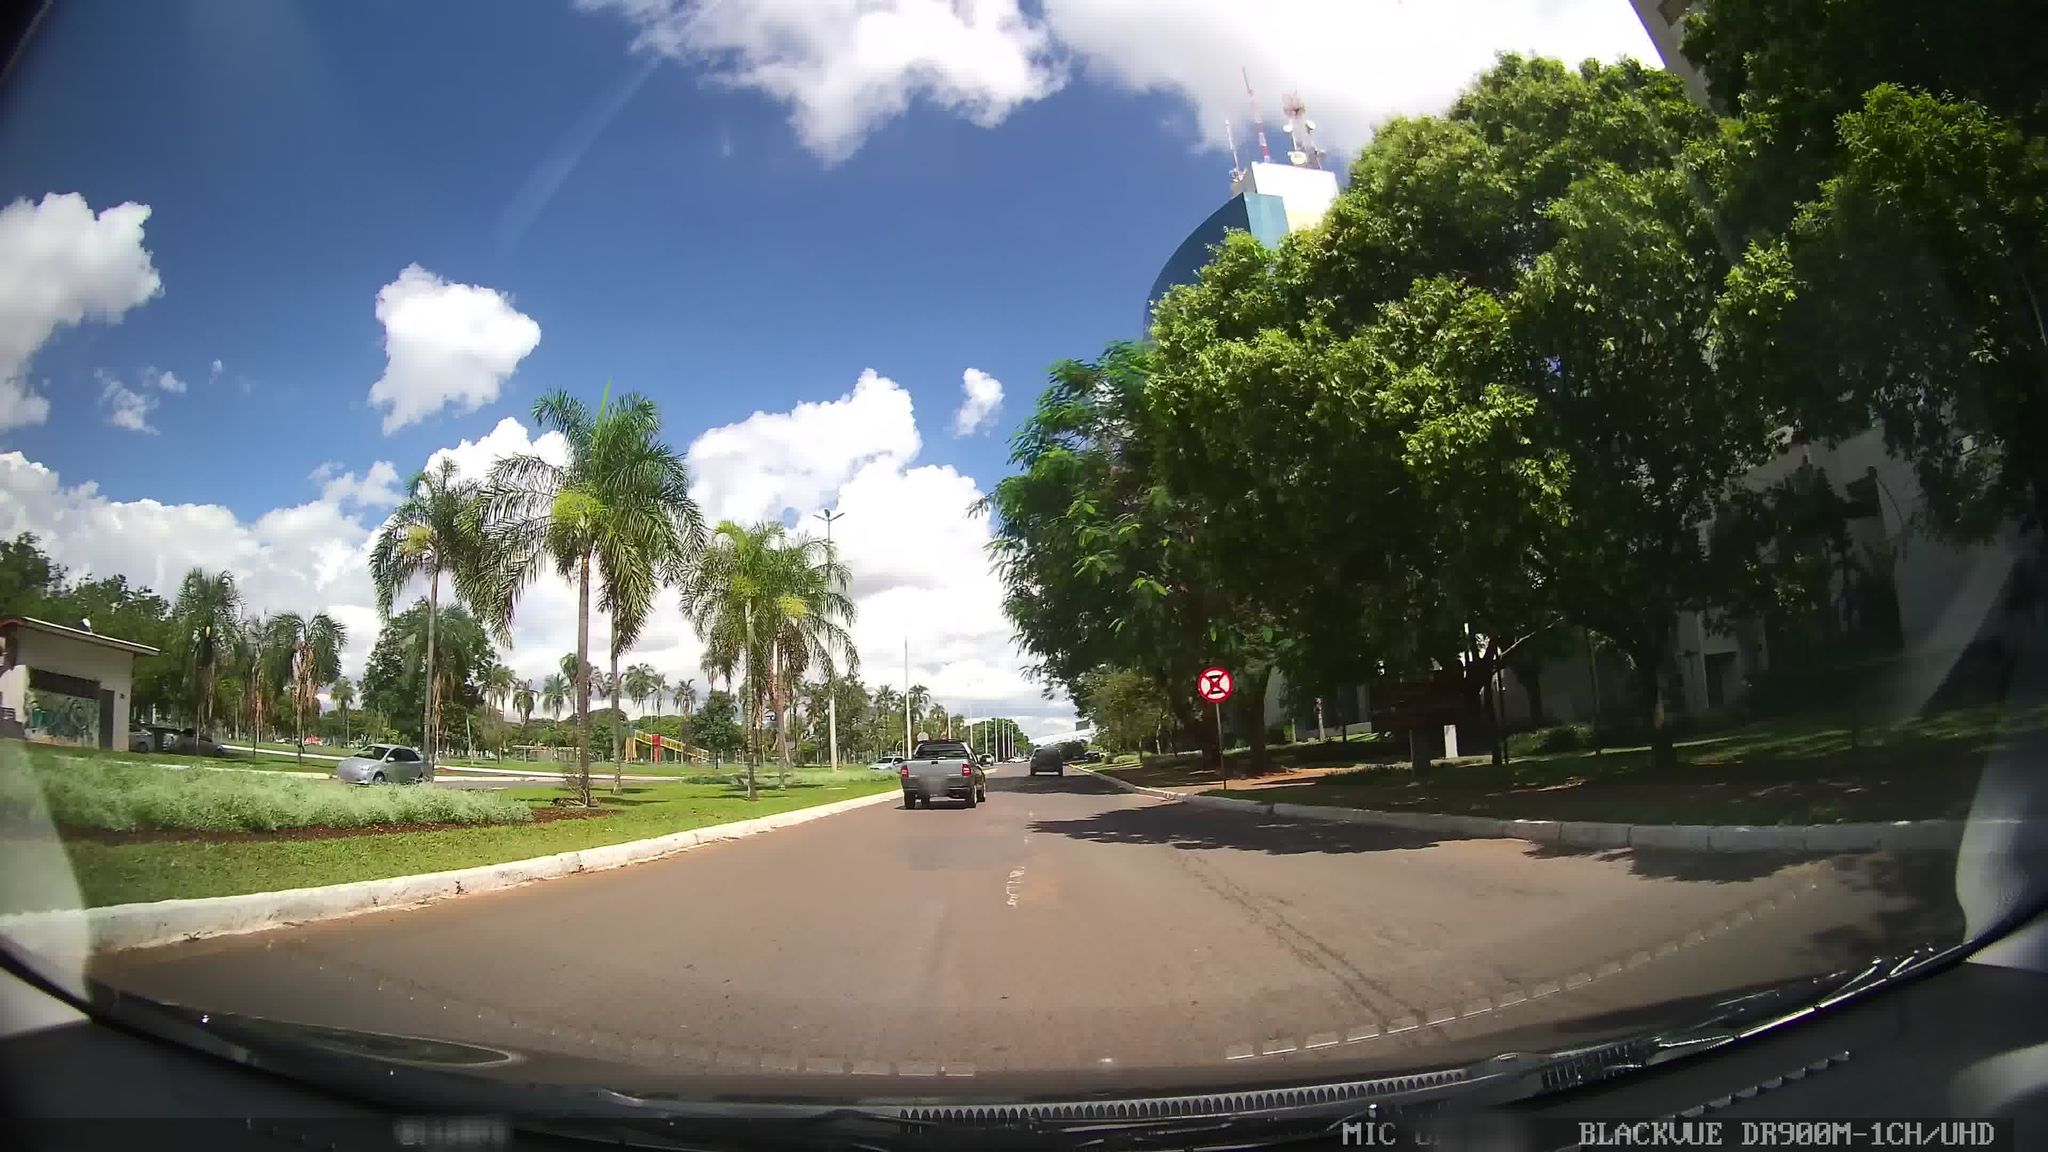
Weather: clear
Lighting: day
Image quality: good
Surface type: driving surface
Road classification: secondary
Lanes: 2
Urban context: low density rural
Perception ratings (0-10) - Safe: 1.88, Lively: 7.44, Beautiful: 8.05, Boring: 3.22, Depressing: 2.52, Wealthy: 6.35